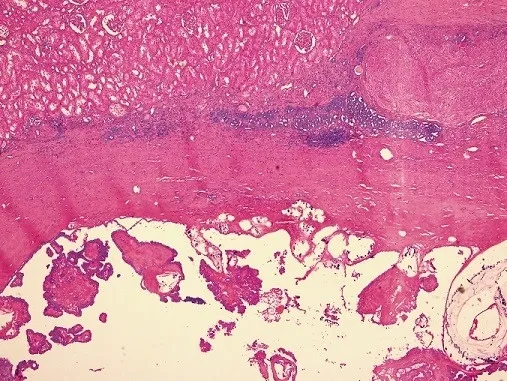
RCC showing cystic, papillary, solid areas along with normal renal tubules, (H&E 5x).
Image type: pathology (h&e)